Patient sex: F
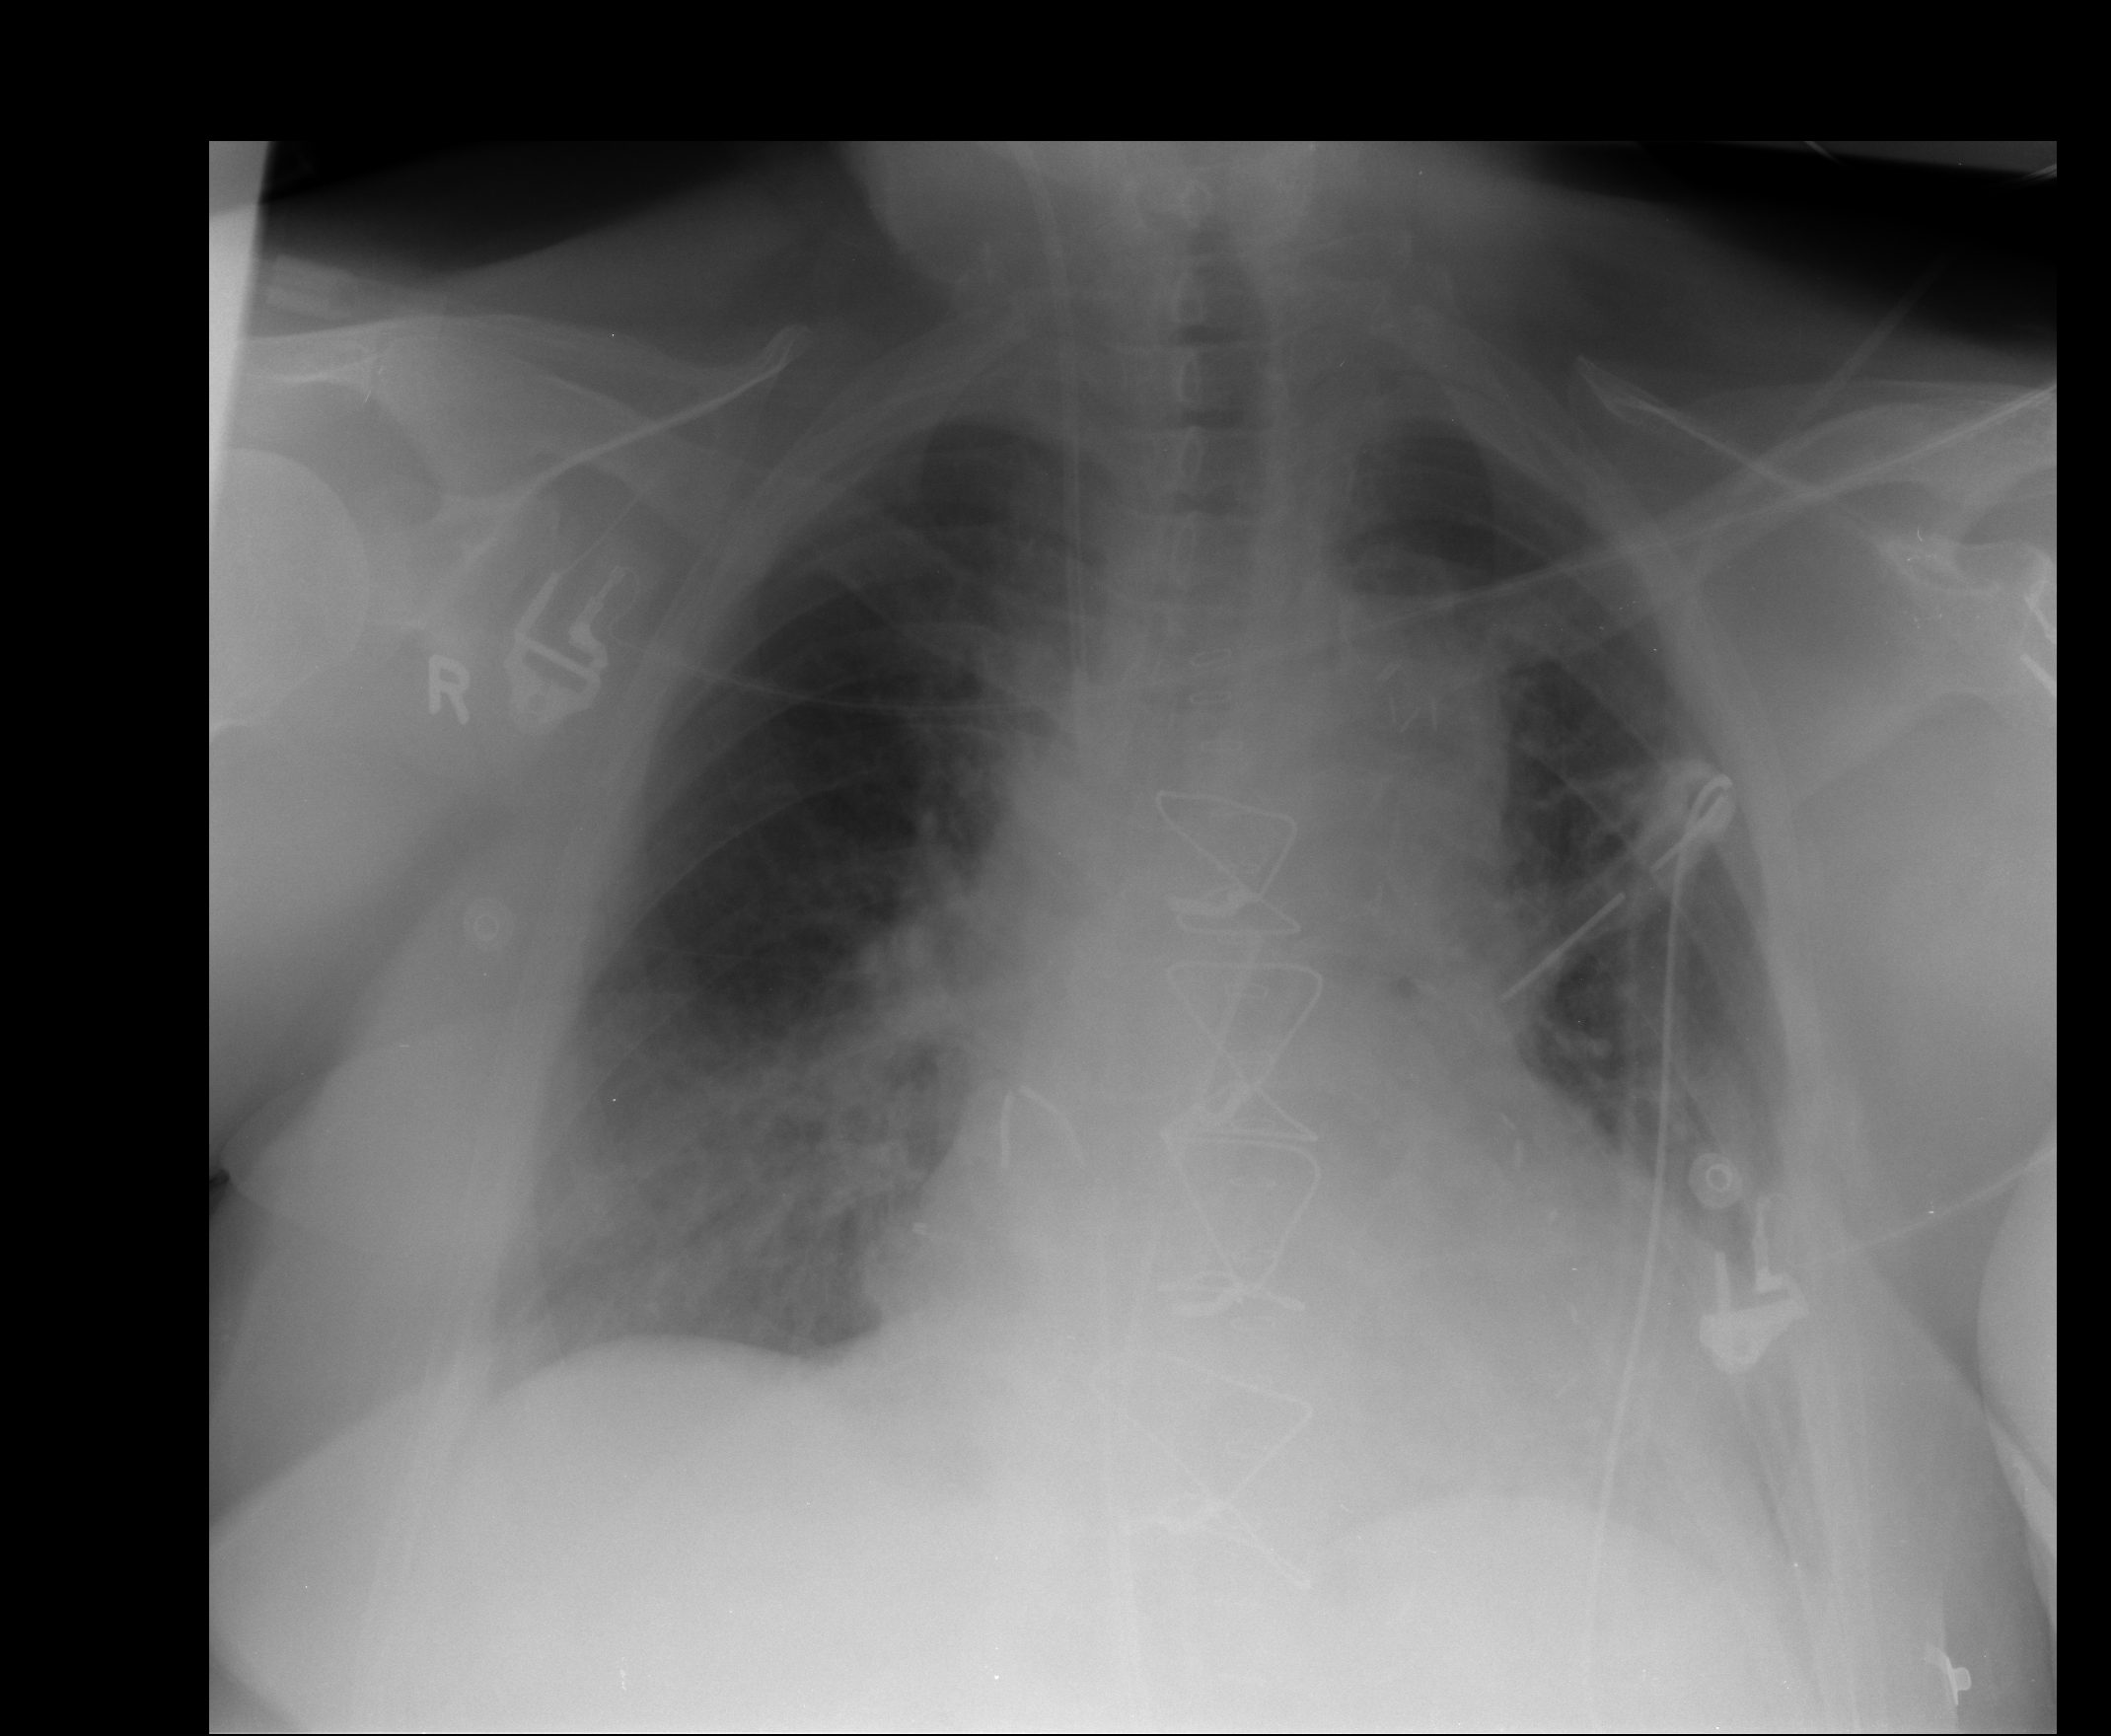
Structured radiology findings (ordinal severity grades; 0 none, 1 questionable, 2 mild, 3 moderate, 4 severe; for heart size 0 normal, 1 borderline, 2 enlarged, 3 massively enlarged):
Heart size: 2
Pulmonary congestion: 1
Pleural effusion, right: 0
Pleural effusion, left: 2
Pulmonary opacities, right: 0
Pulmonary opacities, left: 0
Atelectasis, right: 2
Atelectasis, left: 2